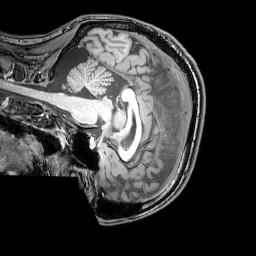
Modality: T1w
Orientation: sagittal
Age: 20
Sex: male
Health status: healthy
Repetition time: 0.081 s
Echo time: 0.037 s